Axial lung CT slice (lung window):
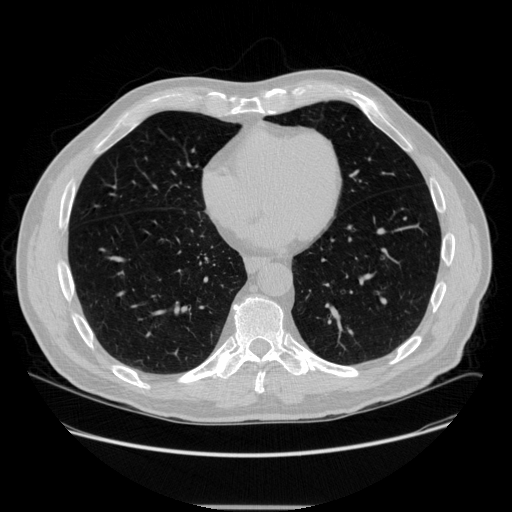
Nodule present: no